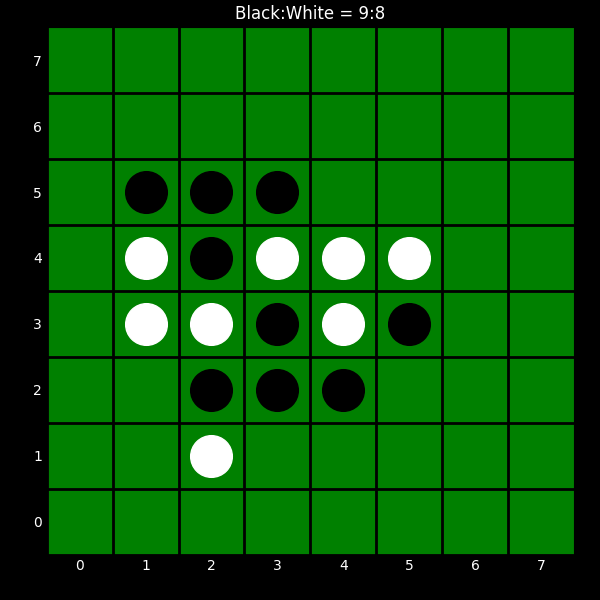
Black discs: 9
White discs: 8